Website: home-depot
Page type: billing-address
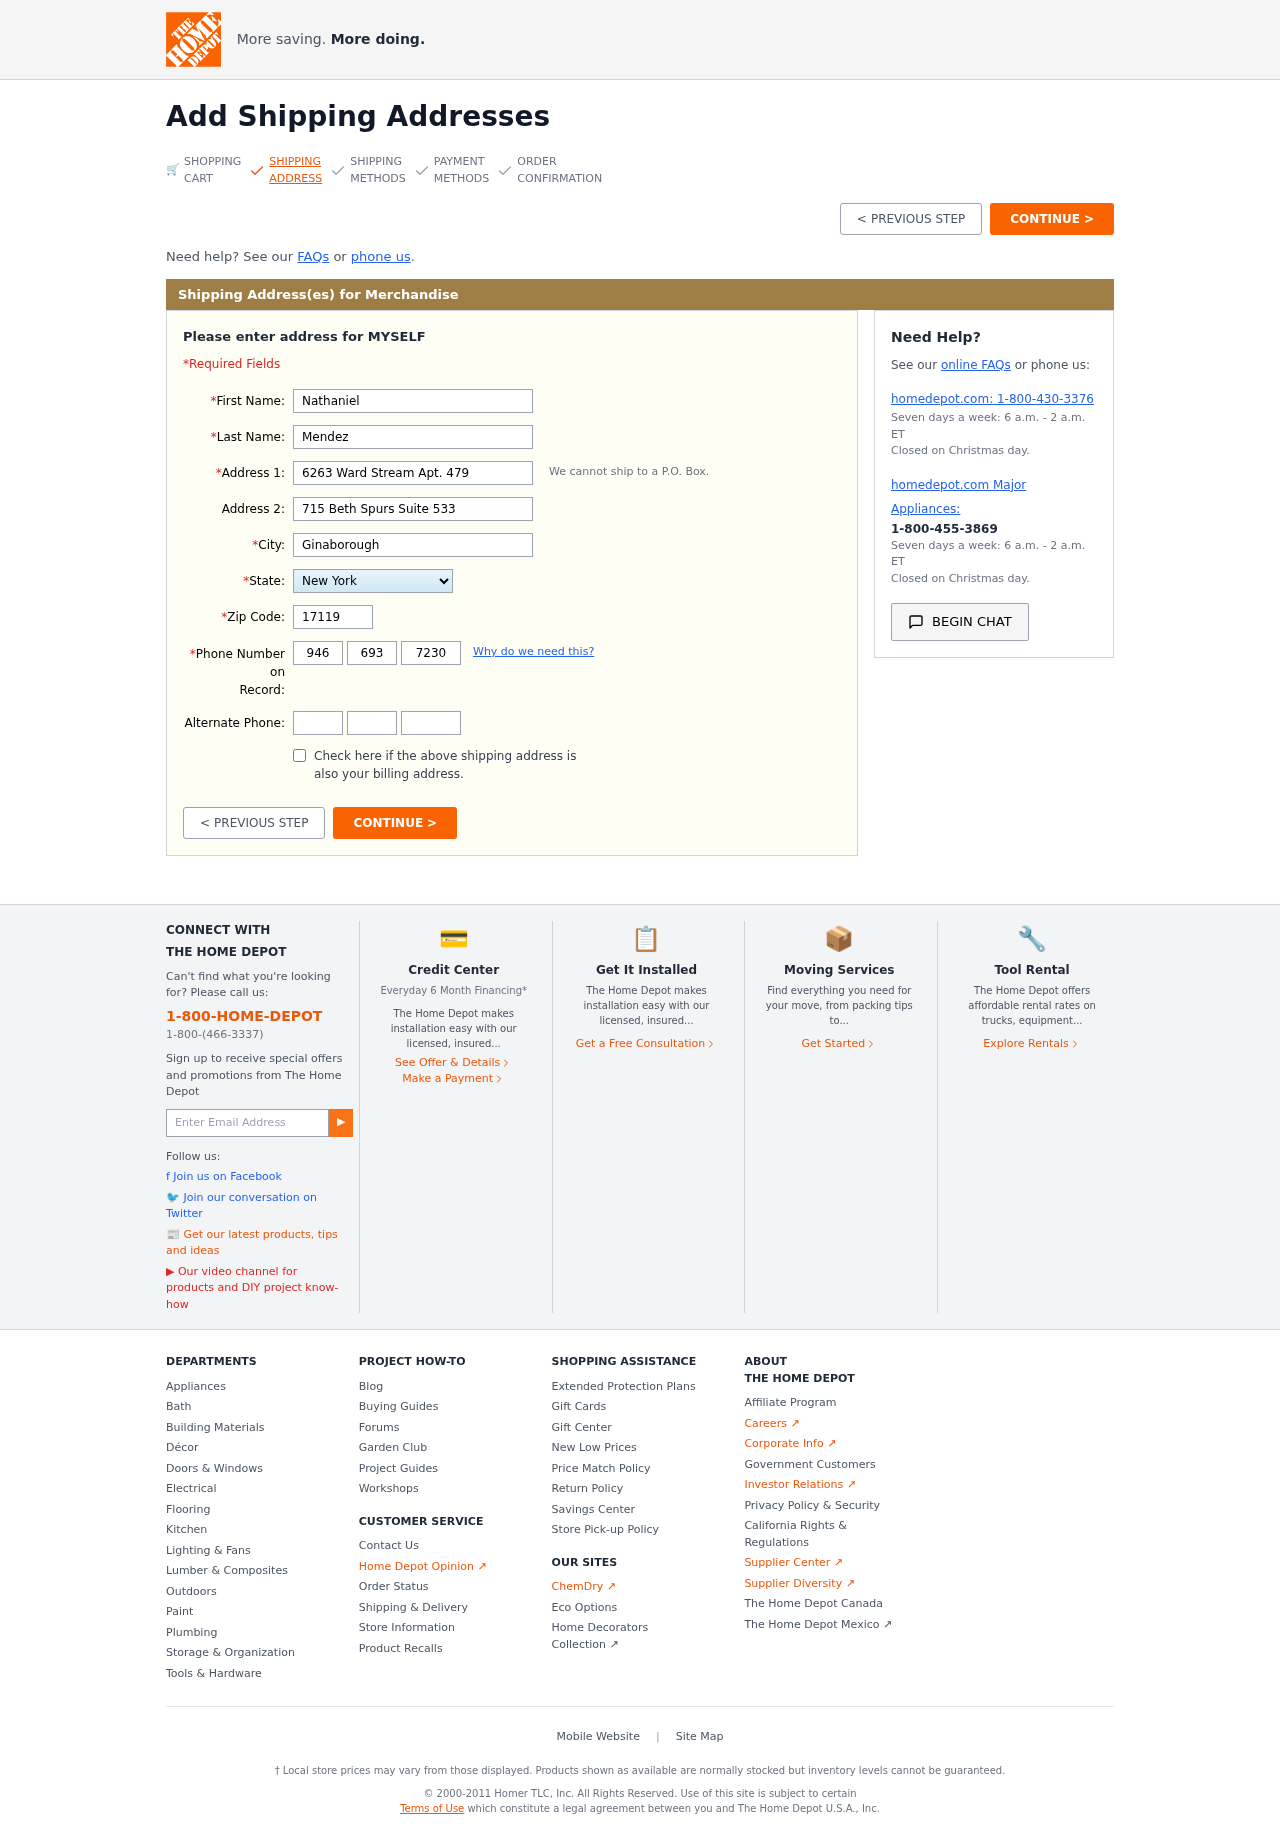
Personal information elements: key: PII_STATE
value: New York
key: PII_FIRSTNAME
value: Nathaniel
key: PII_LASTNAME
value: Mendez
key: PII_STREET
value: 6263 Ward Stream Apt. 479
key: PII_STREET2
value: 715 Beth Spurs Suite 533
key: PII_CITY
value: Ginaborough
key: PII_POSTCODE
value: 17119
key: PII_PHONE_AREA
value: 946
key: PII_PHONE_PREFIX
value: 693
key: PII_PHONE_LINE
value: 7230